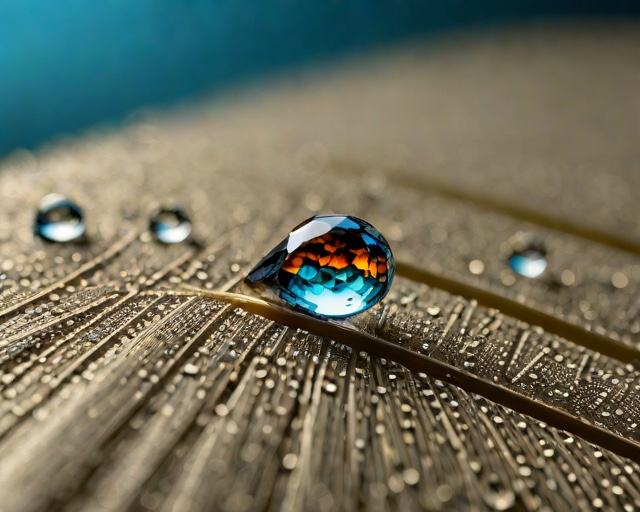
Category: Thank You